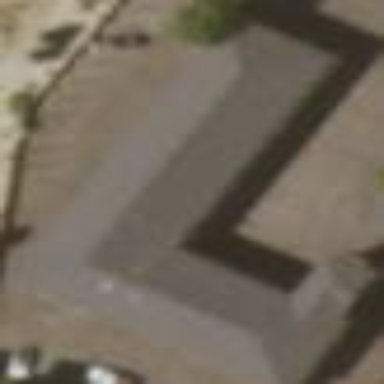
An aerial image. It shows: Building that is motel.